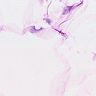
Metastatic tissue present: no